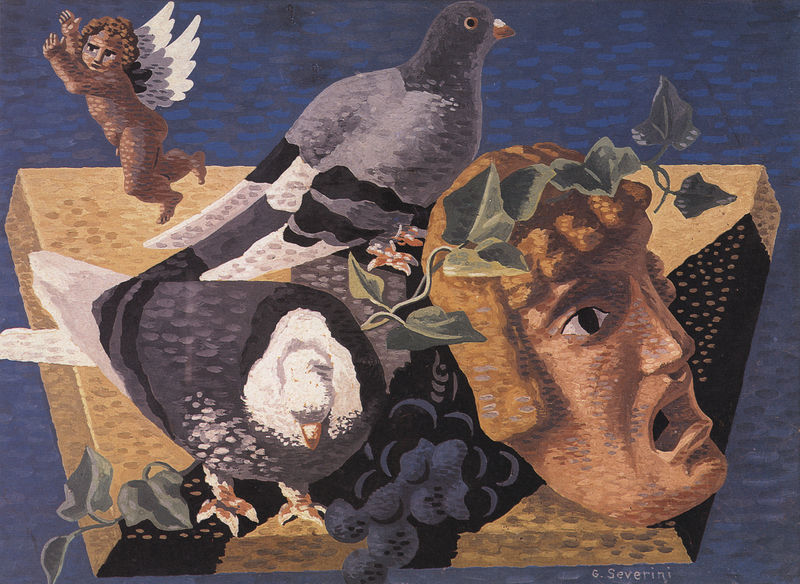
Titel: Natura morta con maschera e colombi
Künstler: Gino Severini
Institution: Privatsammlung
Schlagwörter: blau, blätter, flügel, himmel, kopf, meer, vogel, wasser, weiß, grün, kubismus, ocker, ausschnitt, braun, grau, holz, mund, schwarz, tisch, augen, federn, gesicht, taube, signatur, vögel, insel, land, auge, theater, engel, putte, putto, stilleben, stillleben, trauben, schnabel, italien, flagge, tafel, assemblage, surrealismus, spiel, antike, maske, tauben, brett, illustration, schrecken, mosaik, kranz, lorbeer, lorbeerkranz, frieden, wappen, efeu, weintrauben, freiheit, floss, griechenland, medusa, weinlaub, gottheit, symbolik, schrei, drama, symbole, terrakotta, lyrik, friedenstaube, severini, tragödie, bocca della verita, dionys, komödie tragödie